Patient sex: M
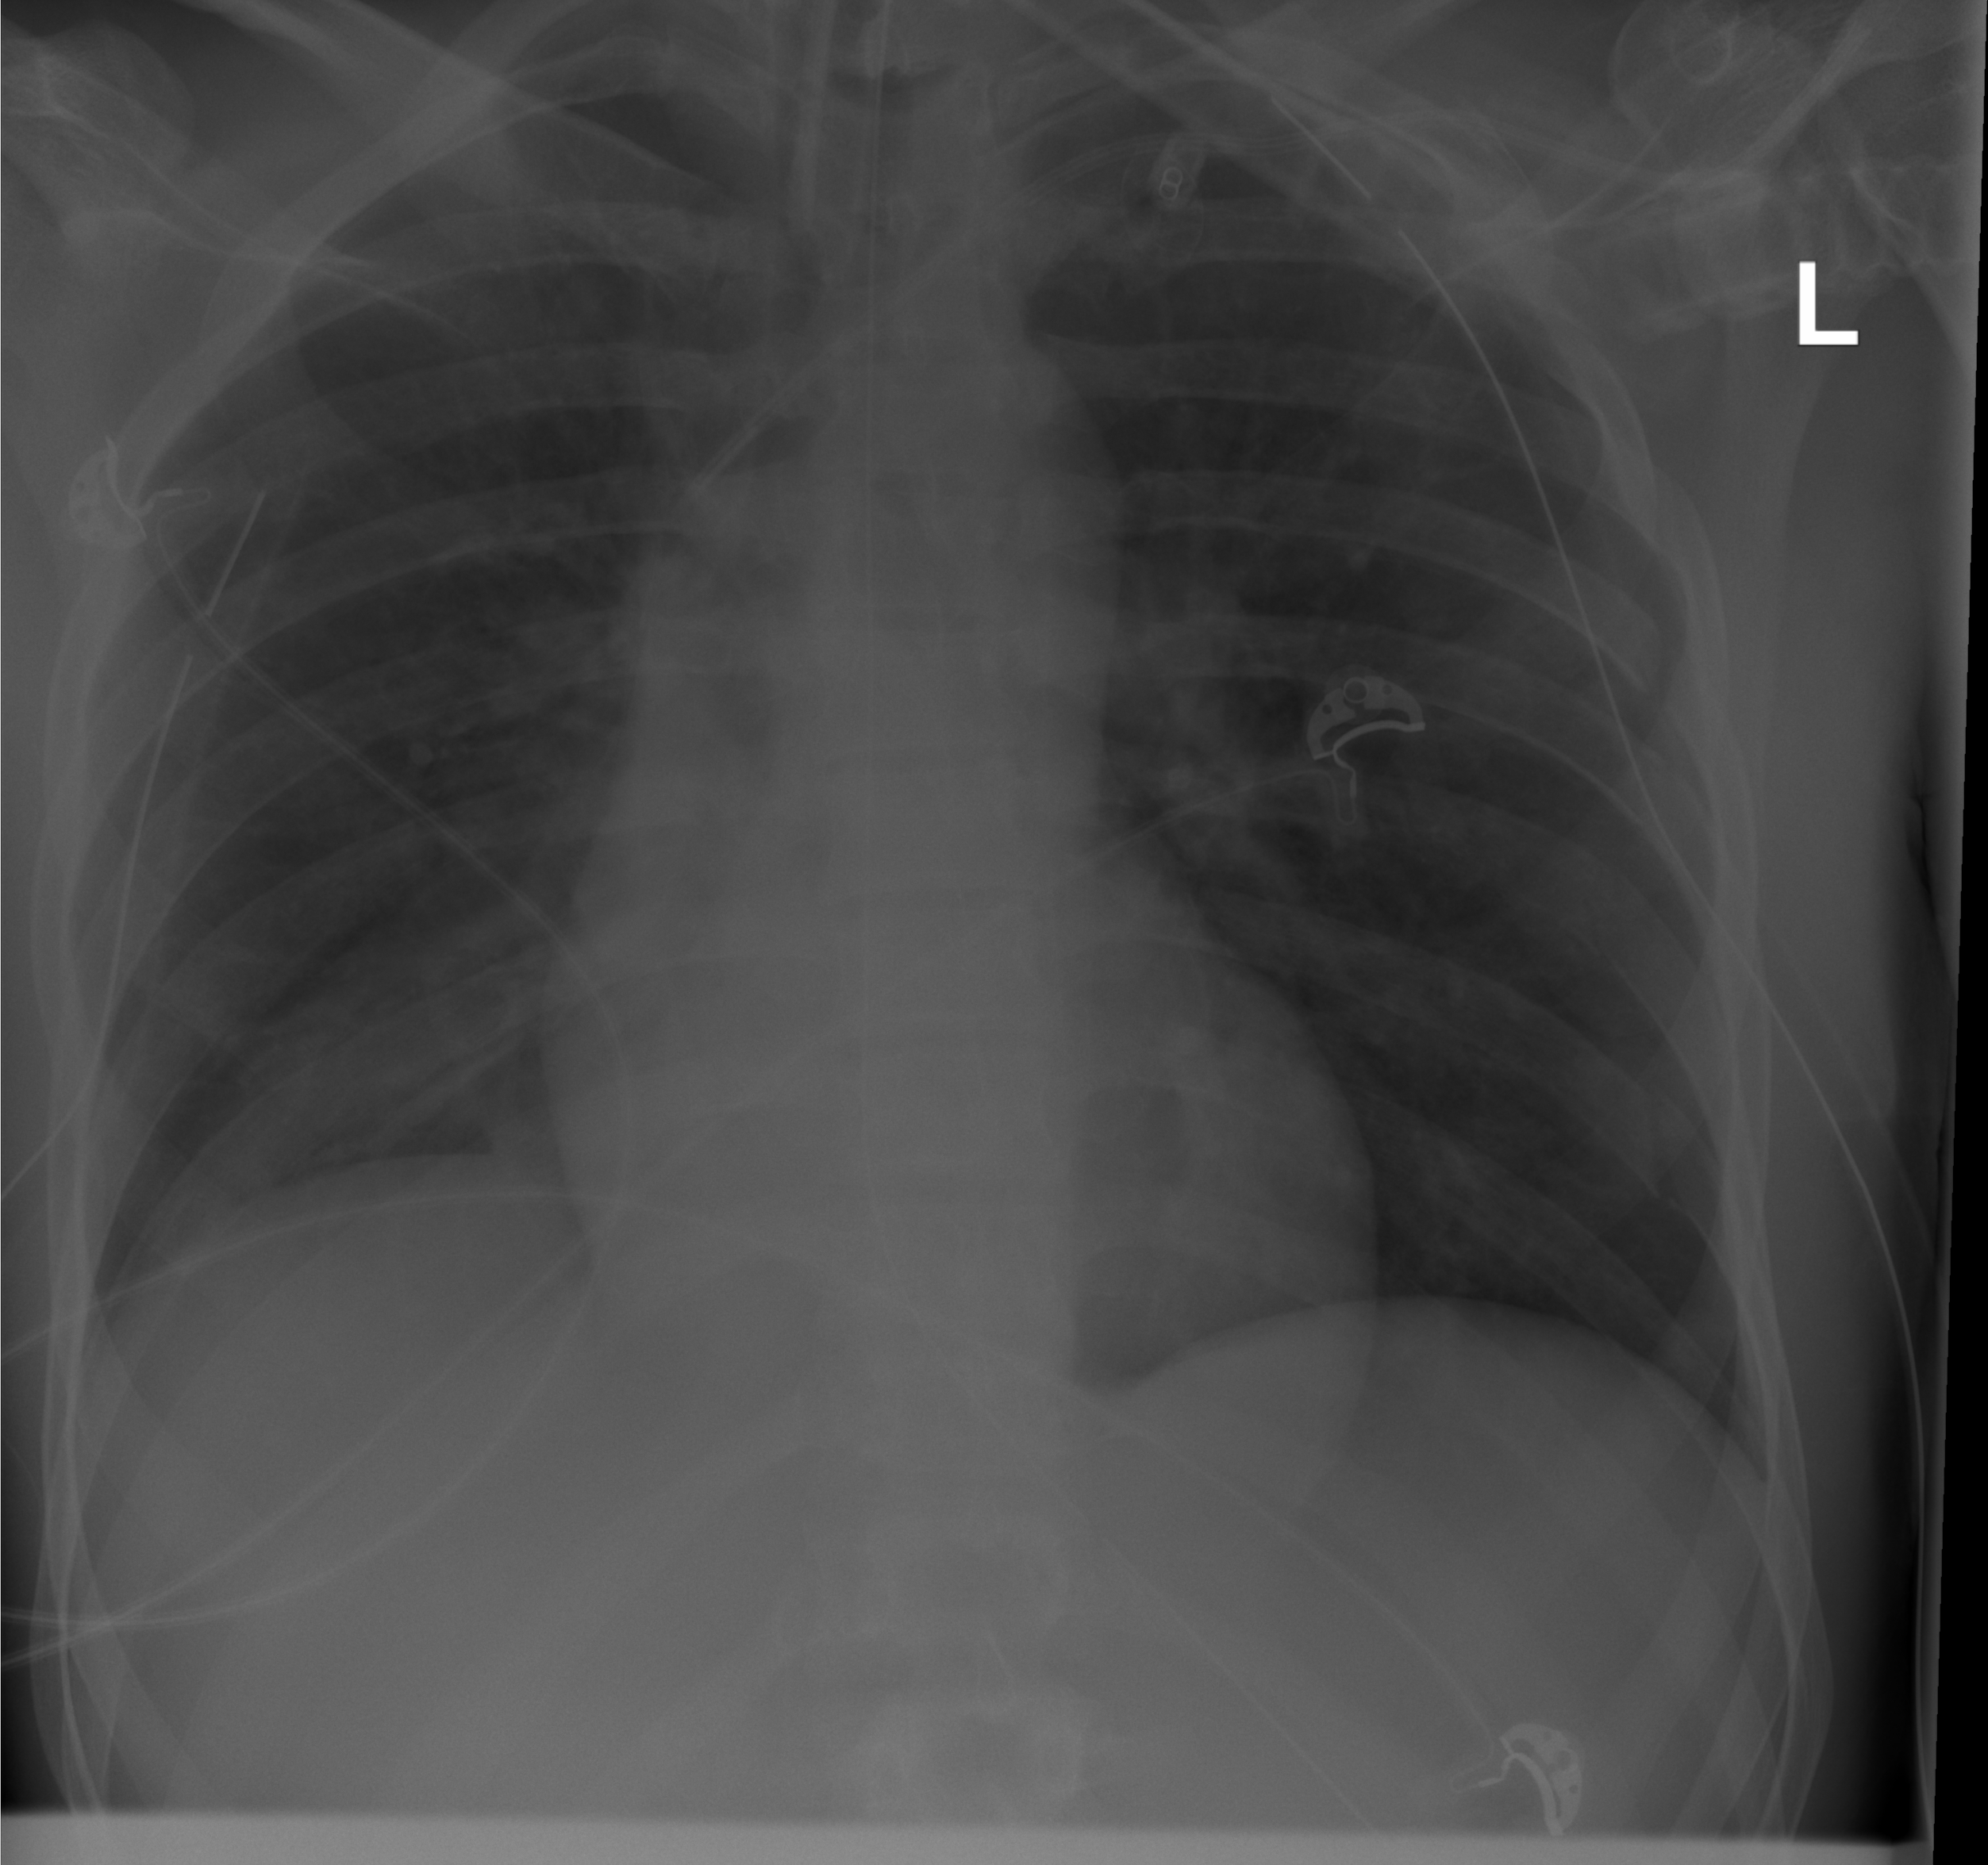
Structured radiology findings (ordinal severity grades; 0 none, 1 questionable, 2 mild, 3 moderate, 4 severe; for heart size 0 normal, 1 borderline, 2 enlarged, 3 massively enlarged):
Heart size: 0
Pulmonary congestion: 0
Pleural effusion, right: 1
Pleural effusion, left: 0
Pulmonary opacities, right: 0
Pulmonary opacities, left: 0
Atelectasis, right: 2
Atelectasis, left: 0